Question: I need a response in text/html format in one of the methods of the my web service.
I use the following code, but it returns the string inside double quotation marks:
'''
$this->response("test", REST_Controller::HTTP_OK);
'''

How can I have the response as this (without quotation marks):
'''
test
'''
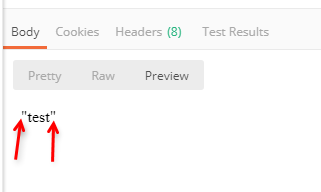
Answer: set rest default format in REST_Controller config file to 'html'
'''
$config['rest_default_format'] = 'html';
'''